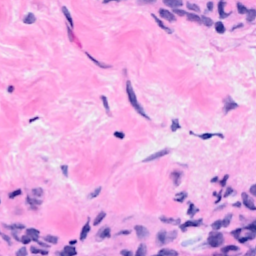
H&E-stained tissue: Breast